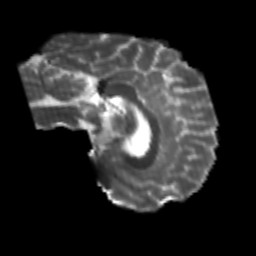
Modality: T2w
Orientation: sagittal
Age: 22
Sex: male
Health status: healthy
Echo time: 0.074 s